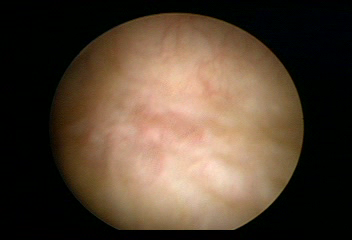
Modality: WLC
Class: Normal mucosa
Bladder cancer association: No